Question: :)
So the problem is the following:

The red box is the parent-box.
The blue box will hold Guestbook-comments.
The yellow box will hold the guestbook-formular.
Now: The green box will hold a line which should be as long as the blue box is. That means that the height of the green box should be equal to the height of the blue box, but not pre-defined.
I tried using "height:100%", but that didnt work out. It gave me a box as big as my screen is.
Do you have any ideas?
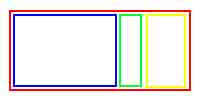
Answer: Check out <URL>, a very common technique used to solve this problem. Essentially, you combine all three backgrounds together into one, and set that image as the background for your containing box. That way, when the containing box grows, so do your inner columns.